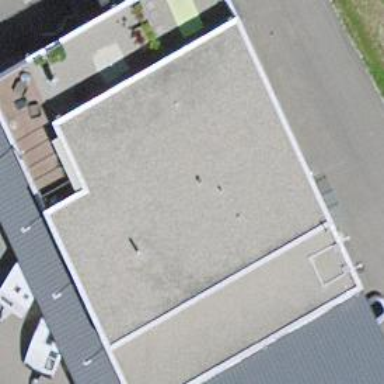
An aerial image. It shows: Caravan rental shop located in building.